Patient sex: F
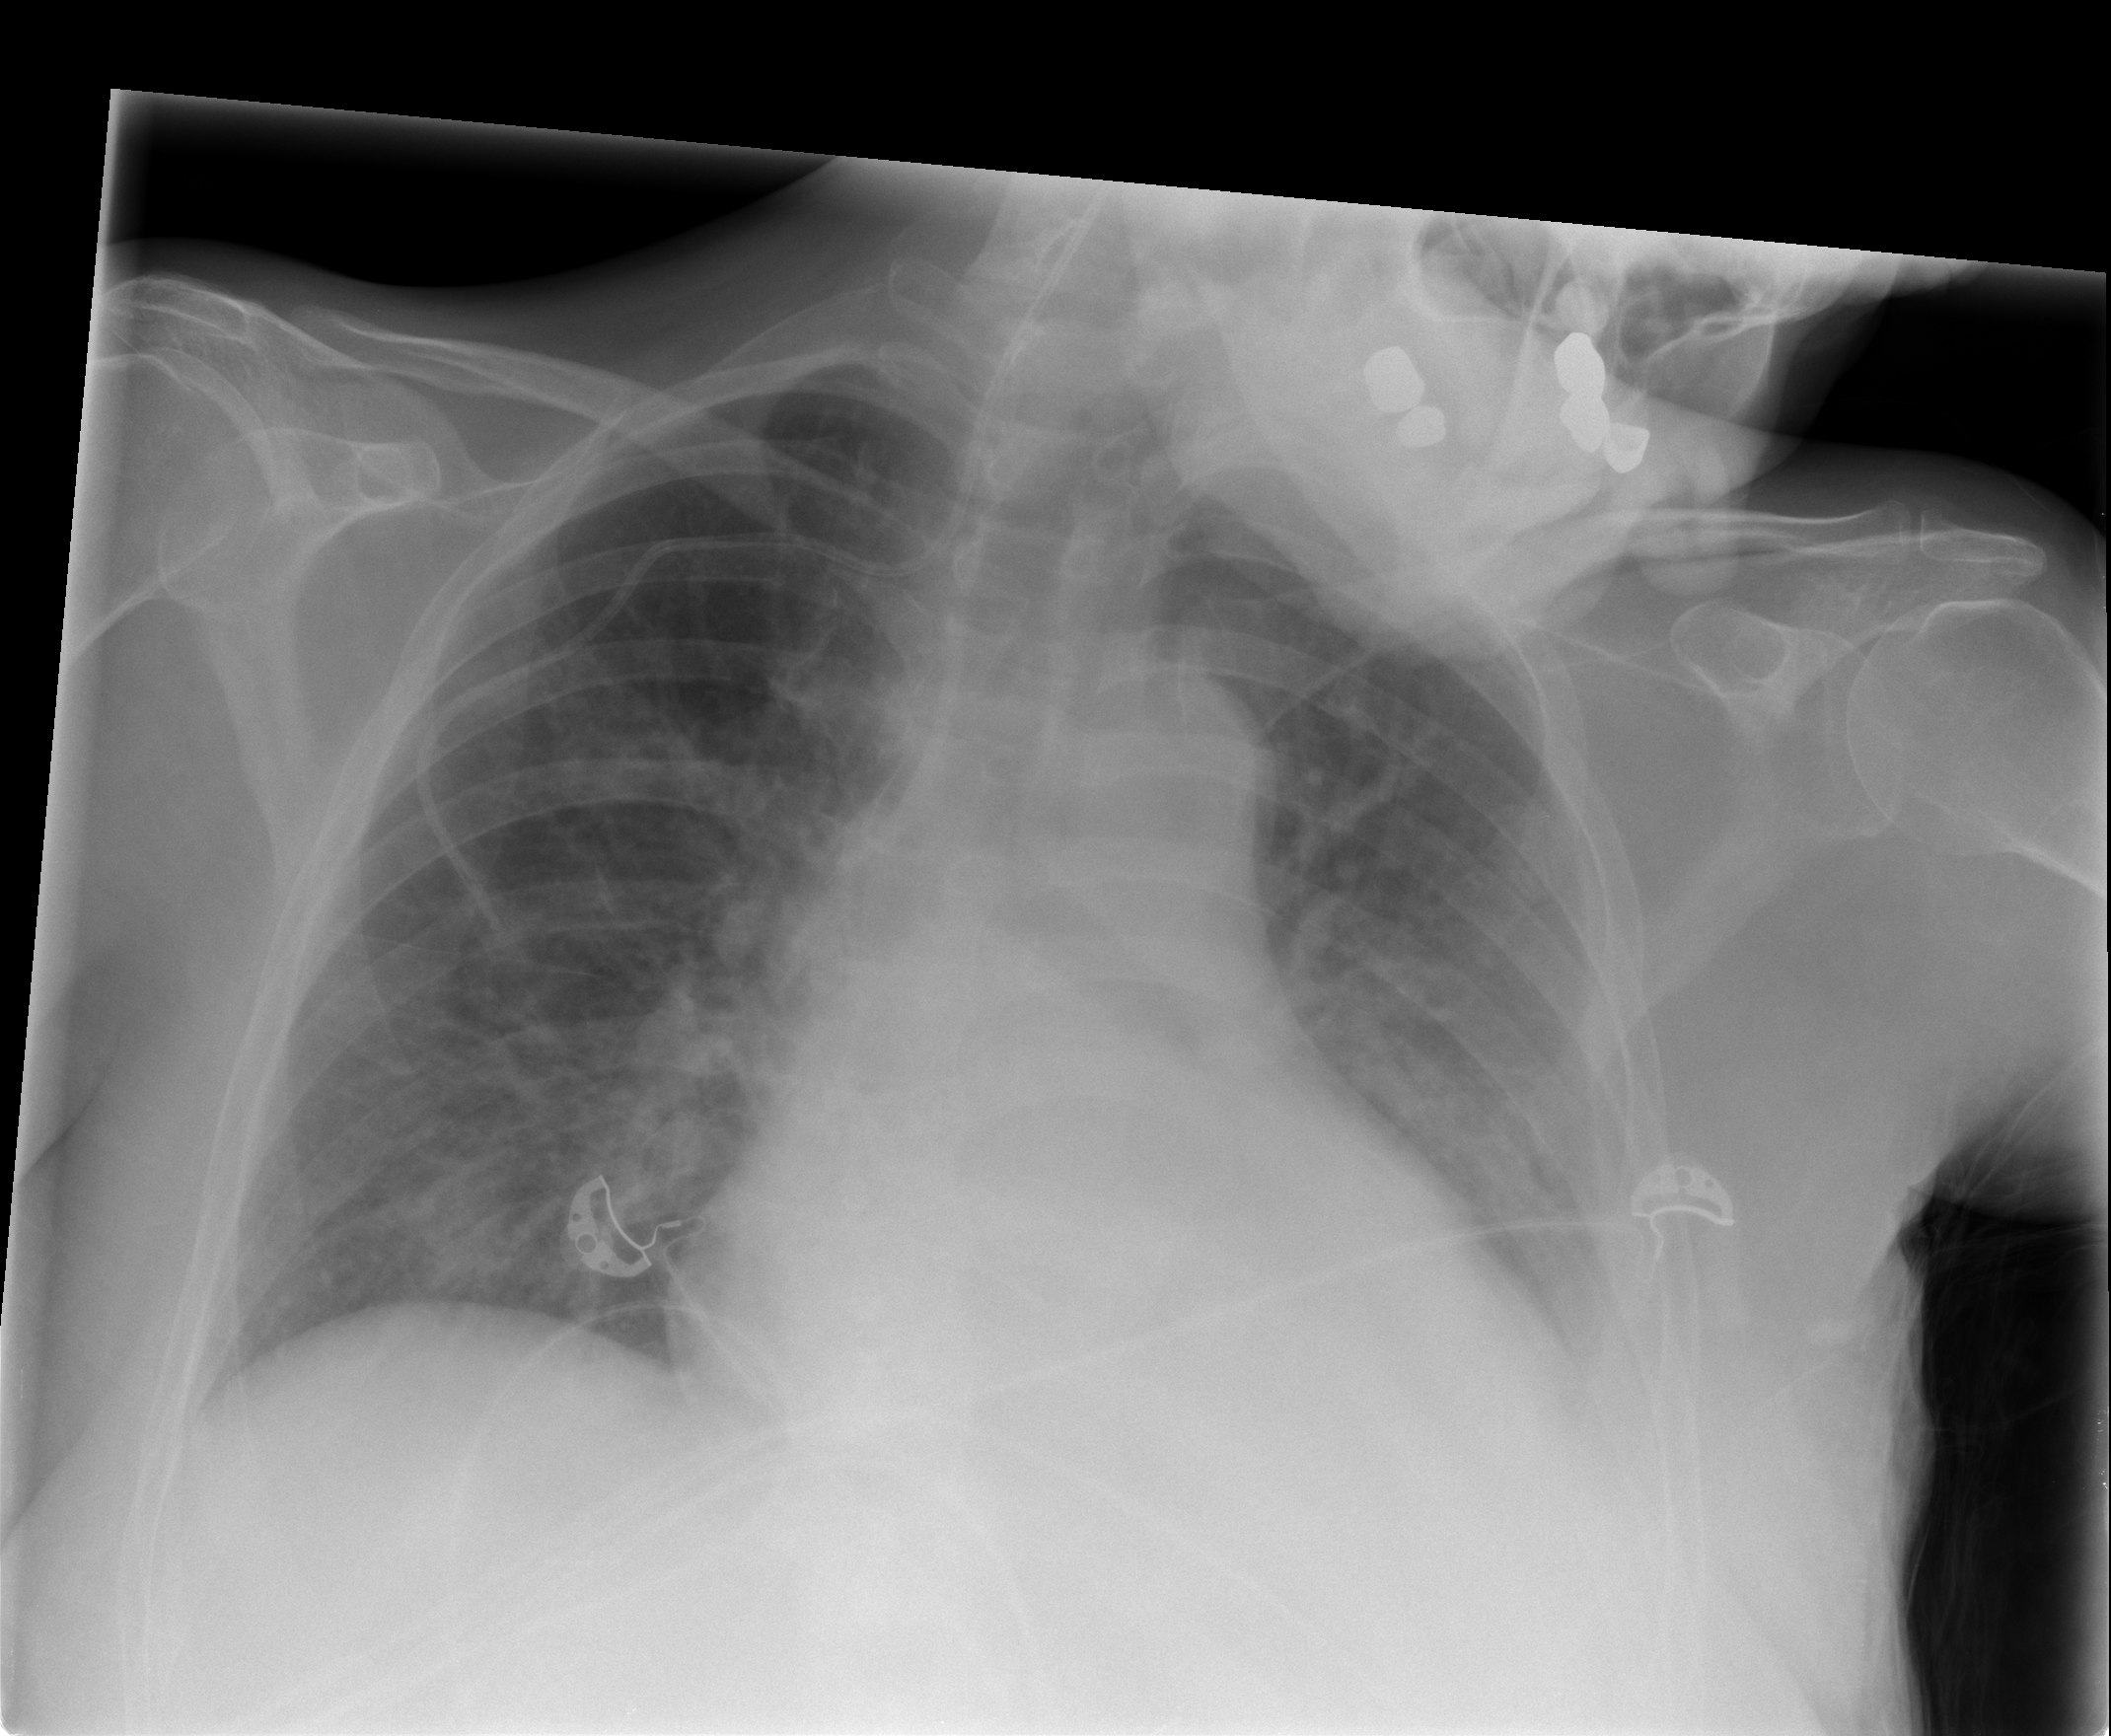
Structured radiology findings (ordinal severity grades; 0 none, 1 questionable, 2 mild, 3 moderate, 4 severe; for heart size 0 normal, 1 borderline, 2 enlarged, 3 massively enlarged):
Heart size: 2
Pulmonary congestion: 1
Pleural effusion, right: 0
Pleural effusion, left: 2
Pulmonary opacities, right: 0
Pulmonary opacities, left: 1
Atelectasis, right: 1
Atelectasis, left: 2